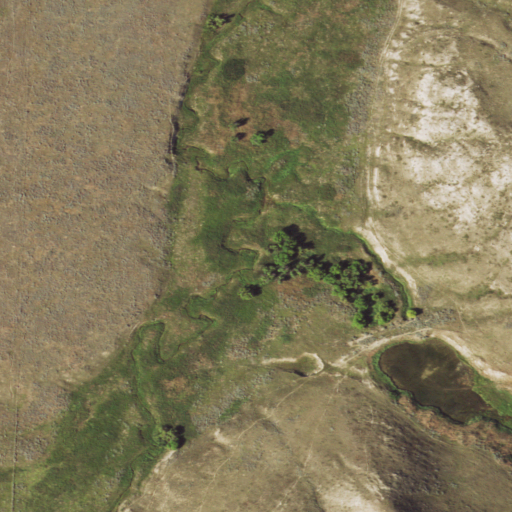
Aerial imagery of valley in Wyoming named Curty Run containing grassland and herbaceous wetlands